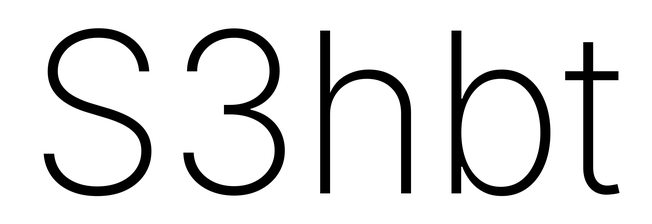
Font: Inter_ExtraLight